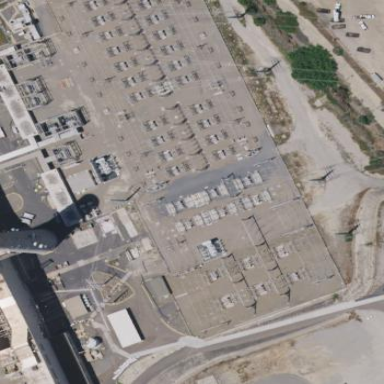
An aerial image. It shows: Power substation.